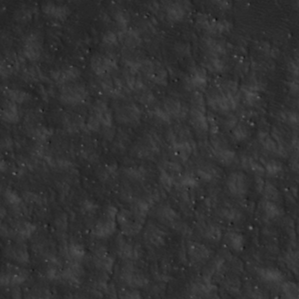
Label: non_frost